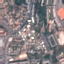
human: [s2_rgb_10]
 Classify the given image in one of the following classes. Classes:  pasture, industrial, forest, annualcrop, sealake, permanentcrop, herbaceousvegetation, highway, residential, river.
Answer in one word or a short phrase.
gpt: Residential